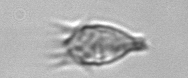
Label: Paratontonia_gracillima